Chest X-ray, PA view. Patient: 43 years old, sex M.
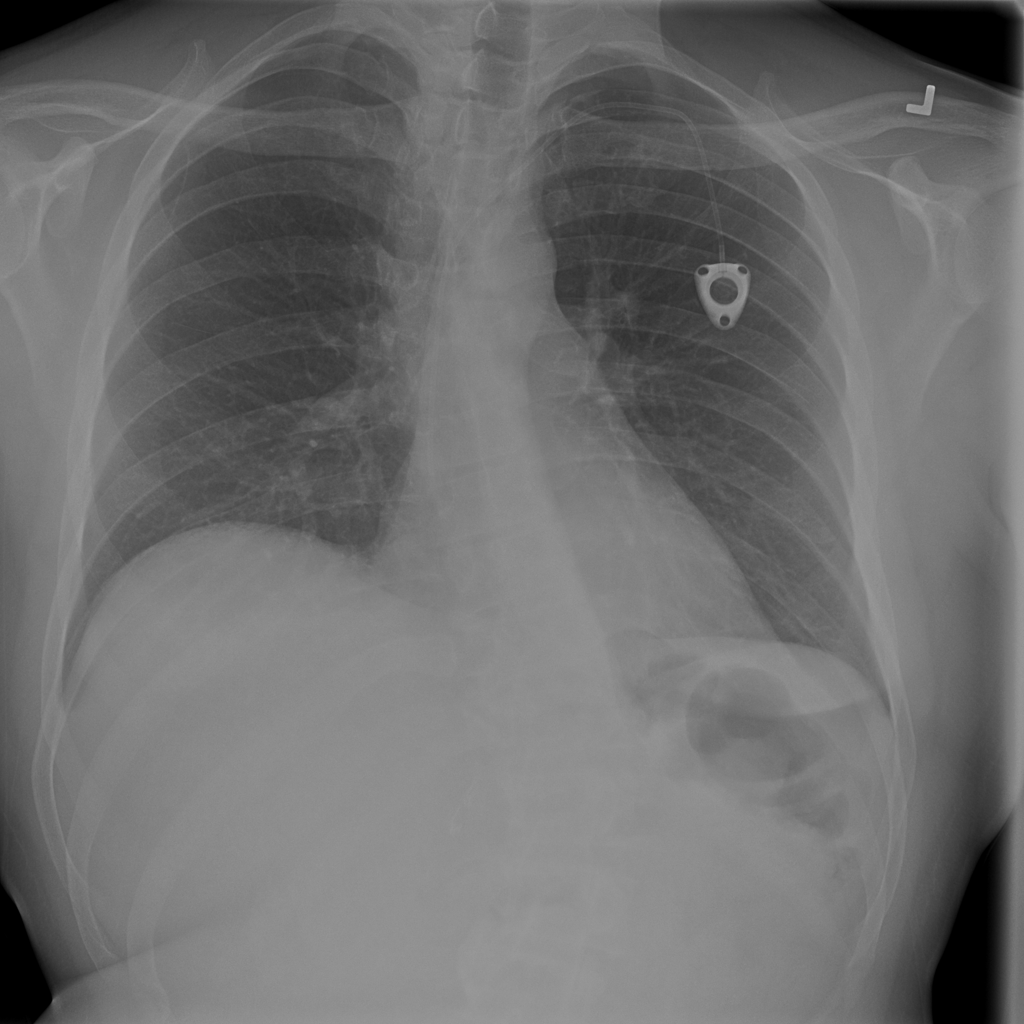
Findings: No Finding